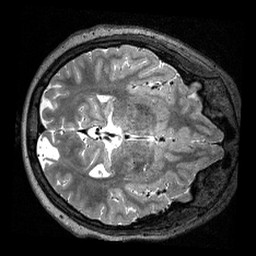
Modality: T2w
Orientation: axial
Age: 13
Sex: male
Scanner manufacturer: siemens
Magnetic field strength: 3 T
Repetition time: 3.2 s
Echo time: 0.479 s